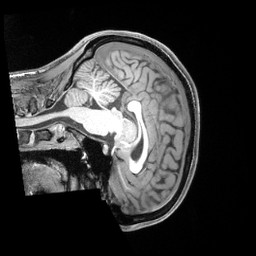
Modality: T1w
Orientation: sagittal
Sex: female
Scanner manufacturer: siemens
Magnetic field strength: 3 T
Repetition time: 2.4 s
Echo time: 0.00222 s